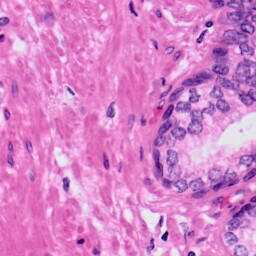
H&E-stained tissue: Prostate